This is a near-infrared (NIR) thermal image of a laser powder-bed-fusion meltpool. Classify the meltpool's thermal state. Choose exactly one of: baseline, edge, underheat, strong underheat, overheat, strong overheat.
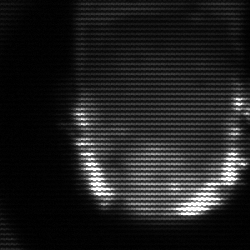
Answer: baseline